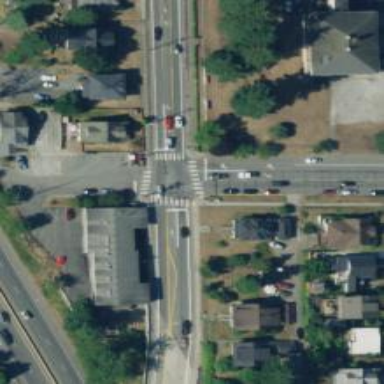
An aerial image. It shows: Crossing road.